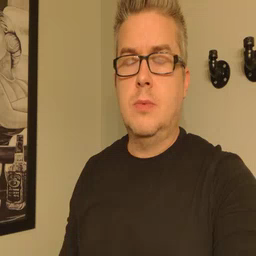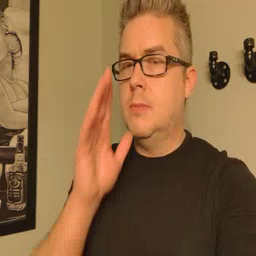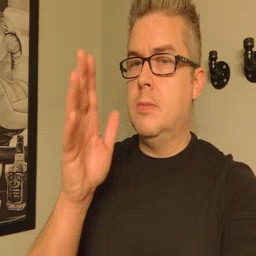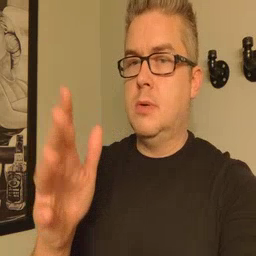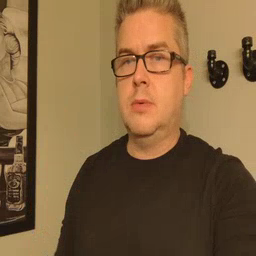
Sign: grandma